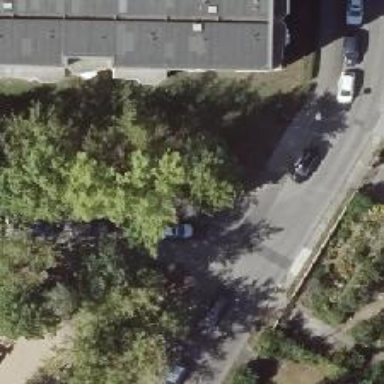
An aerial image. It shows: Smooth asphalt road in residential area.